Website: crate-barrel
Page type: billing-address
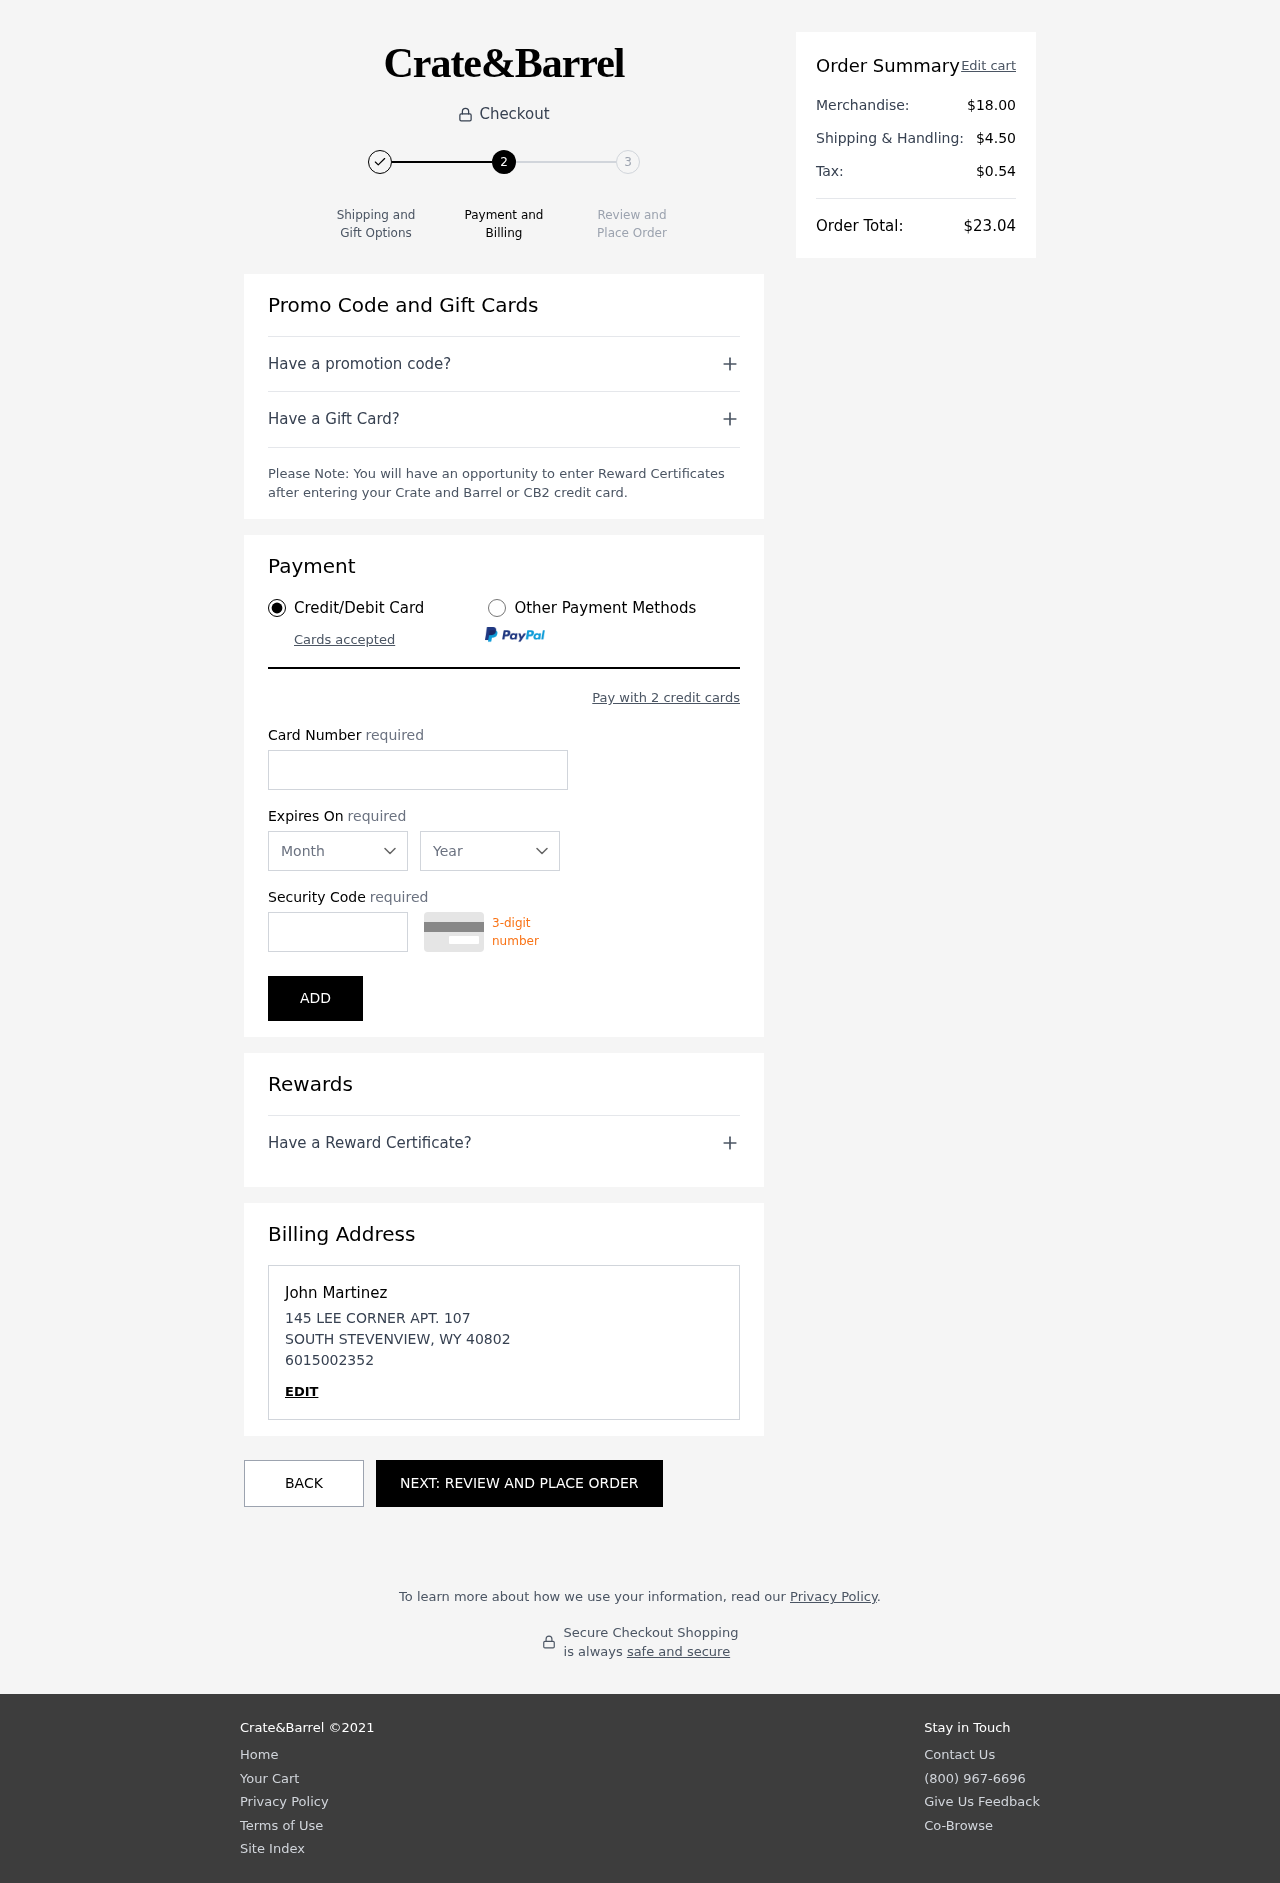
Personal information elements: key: PII_CARD_CVV
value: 372
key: PII_CARD_EXPIRY_MONTH
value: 11
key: PII_CARD_EXPIRY_YEAR
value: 28
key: PII_CARD_NUMBER
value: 6011 6676 2307 7468
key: PII_CITY
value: SOUTH STEVENVIEW
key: PII_FULLNAME
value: John Martinez
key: PII_PHONE
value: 6015002352
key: PII_POSTCODE
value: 40802
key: PII_STATE_ABBR
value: WY
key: PII_STREET
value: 145 LEE CORNER APT. 107
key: PII_FIRSTNAME
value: John
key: PII_LASTNAME
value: Martinez
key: PII_PHONE_LINE
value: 2352
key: PII_PHONE_SUFFIX
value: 2352
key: PII_POSTCODE_FULL
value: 40802
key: PII_PHONE2
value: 6015002352
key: PII_PHONE3
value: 6015002352
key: PII_FULLNAME2
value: John Martinez
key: PII_FULLNAME3
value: John Martinez
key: PII_FIRSTNAME2
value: John
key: PII_FIRSTNAME3
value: John
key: PII_LASTNAME2
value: Martinez
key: PII_LASTNAME3
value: Martinez
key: PII_FIRSTNAME_DERIVED
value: John
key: PII_LASTNAME_DERIVED
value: Martinez
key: PII_PHONE_NUMERIC
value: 6015002352
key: PII_PHONE_LINE_NUMERIC
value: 2352
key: PII_PHONE_SUFFIX_NUMERIC
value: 2352
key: PII_POSTCODE_NUMERIC
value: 40802
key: PII_PHONE2_NUMERIC
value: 6015002352
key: PII_PHONE3_NUMERIC
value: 6015002352
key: PII_FULLNAME_DERIVED
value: John Martinez
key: PII_NAME_FULL_DERIVED
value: John Martinez
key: PII_PHONE_DIGITS
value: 6015002352
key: PII_PHONE_LAST4
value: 2352
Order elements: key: ORDER_SUBTOTAL
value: $18.00
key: ORDER_SHIPPING_COST
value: $4.50
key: ORDER_TAX
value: $0.54
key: ORDER_TOTAL
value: $23.04